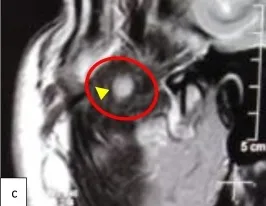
Sagittal T2 image shows hyperintense mass with surrounded non-uniform hypointense fatty tissue "arrowhead". The mass involved the zygomatic muscles and abutting on the left zygomatic bony complex.
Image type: radiology (mri)